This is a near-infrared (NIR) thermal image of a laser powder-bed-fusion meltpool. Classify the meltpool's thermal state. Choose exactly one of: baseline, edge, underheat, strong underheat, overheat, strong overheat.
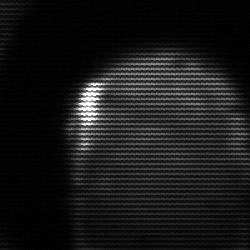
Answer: edge